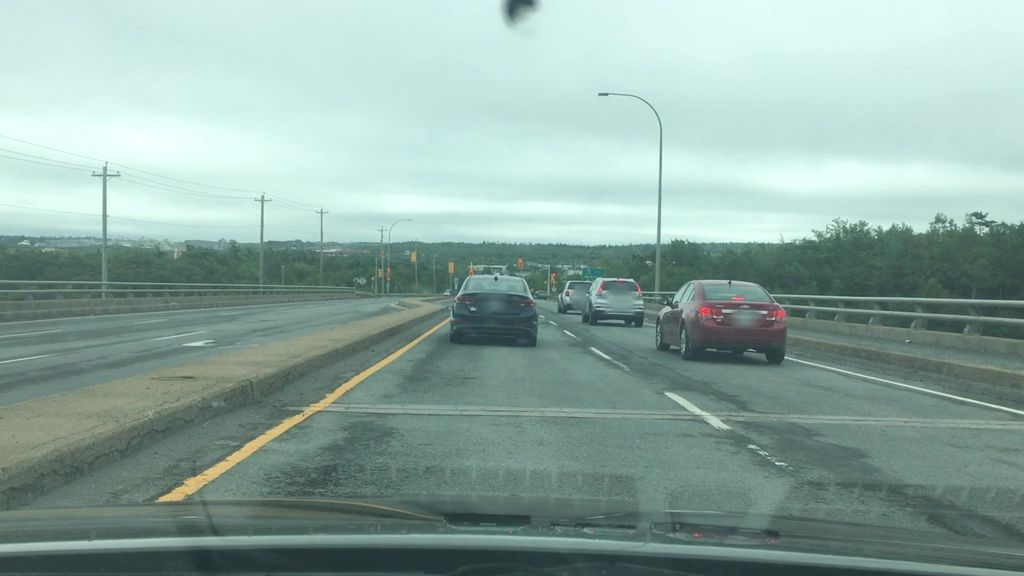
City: halifax